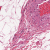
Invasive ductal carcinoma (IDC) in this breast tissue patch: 0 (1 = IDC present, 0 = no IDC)